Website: walmart
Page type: review-order
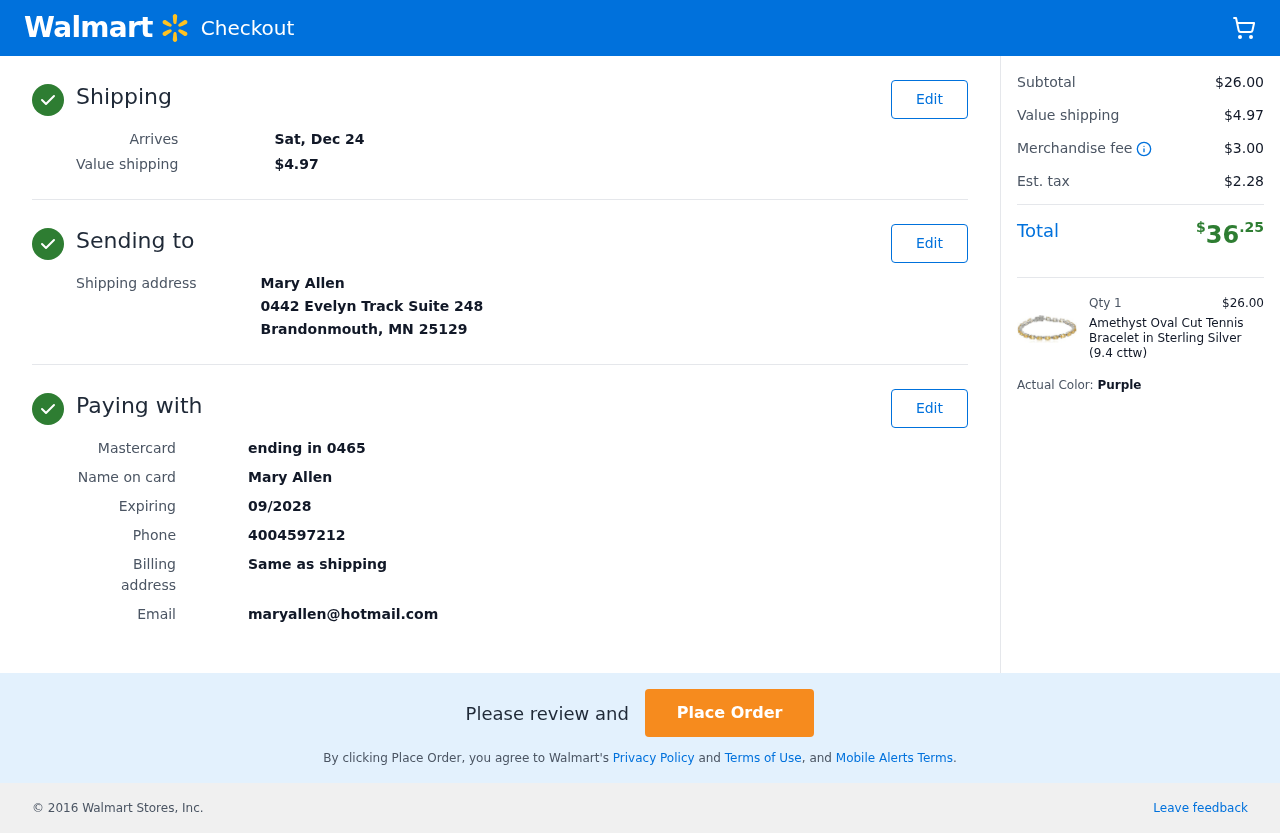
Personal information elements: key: PII_CARD_LAST4
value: ending in 0465
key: PII_CARD_TYPE
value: Mastercard
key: PII_CITY_STATE_ZIP
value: Brandonmouth, MN 25129
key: PII_EMAIL
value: maryallen@hotmail.com
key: PII_FULLNAME
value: Mary Allen
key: PII_PHONE
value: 4004597212
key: PII_STREET
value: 0442 Evelyn Track Suite 248
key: PII_FULLNAME2
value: Mary Allen
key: PII_CARD_EXPIRY
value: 09/2028
Product elements: key: PRODUCT1_NAME
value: Amethyst Oval Cut Tennis Bracelet in Sterling Silver (9.4 cttw)
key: PRODUCT1_PRICE
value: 26
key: PRODUCT1_QUANTITY
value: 1
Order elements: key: ORDER_DELIVERY_DATE
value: Sat, Dec 24
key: ORDER_SHIPPING_COST
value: $4.97
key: ORDER_SUBTOTAL
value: $26.00
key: ORDER_MERCHANDISE_FEE
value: $3.00
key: ORDER_TAX
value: $2.28
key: ORDER_TOTAL
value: $36.25